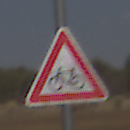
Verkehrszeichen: RadverkehrRechts
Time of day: MorningAfternoon
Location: Outdoor (Nature)
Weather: PartlyCloudy
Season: NotSpecified
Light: Natural